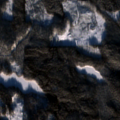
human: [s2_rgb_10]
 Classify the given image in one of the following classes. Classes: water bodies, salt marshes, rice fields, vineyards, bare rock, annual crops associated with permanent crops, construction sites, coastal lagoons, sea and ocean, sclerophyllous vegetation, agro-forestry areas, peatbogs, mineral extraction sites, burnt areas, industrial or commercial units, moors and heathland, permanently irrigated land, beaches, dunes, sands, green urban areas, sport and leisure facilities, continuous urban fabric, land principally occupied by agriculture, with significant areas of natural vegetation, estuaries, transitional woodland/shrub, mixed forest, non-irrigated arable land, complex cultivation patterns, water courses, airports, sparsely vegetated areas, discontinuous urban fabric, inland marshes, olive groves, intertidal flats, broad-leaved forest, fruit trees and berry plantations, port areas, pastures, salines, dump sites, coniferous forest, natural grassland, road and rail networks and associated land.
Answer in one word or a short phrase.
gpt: coniferous forest, mixed forest